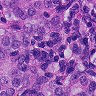
Metastatic tissue present: yes